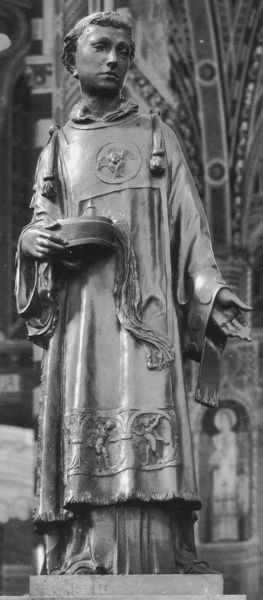
Titel: Hl. Daniel
Künstler: Donatello
Standort: Padua, Basilica del Santo (EU - I - Venetien)
Schlagwörter: hand, mann, umhang, weiß, grau, hut, schwarz, muster, ornament, falten, knoten, schale, sockel, ärmel, kirche, figur, fransen, haare, skulptur, statue, relief, glanz, quaste, faltenwurf, plastik, podest, stola, foto, fotografie, gefäß, medaillon, schwarz-weiß, kreise, halbprofil, messgewand, priester, mönch, heiliger, quasten, standbild, gewnd, kasel